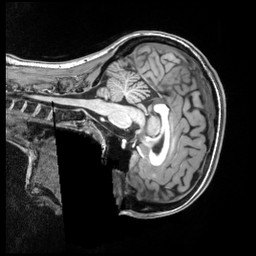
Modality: T1w
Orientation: sagittal
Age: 21
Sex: female